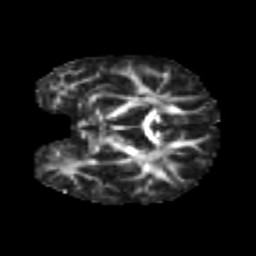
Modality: FA
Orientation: coronal
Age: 6
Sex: male
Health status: healthy